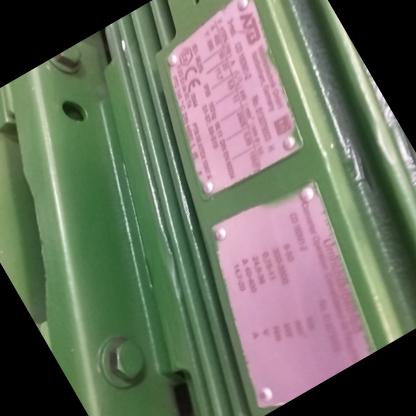
Klasa: tabliczka-znamionowa